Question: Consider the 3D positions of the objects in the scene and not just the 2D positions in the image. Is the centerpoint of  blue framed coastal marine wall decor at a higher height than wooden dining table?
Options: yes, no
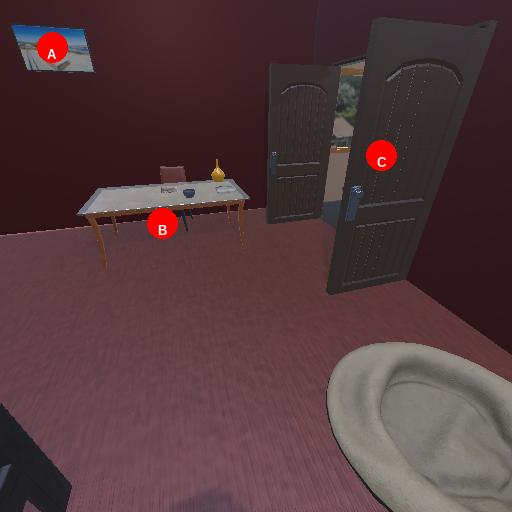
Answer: yes